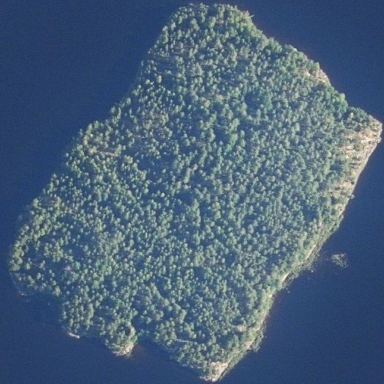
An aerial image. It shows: Islet covered with woodland.